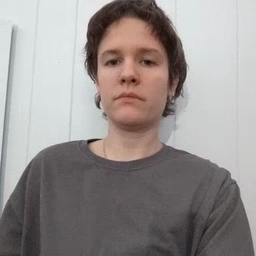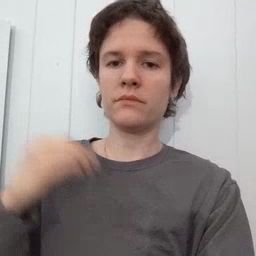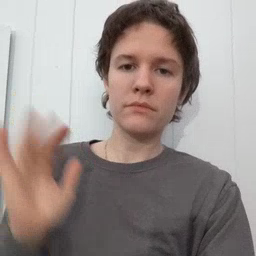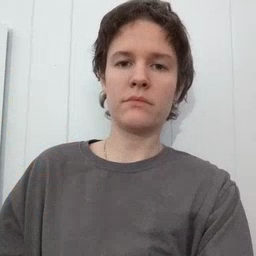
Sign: snow